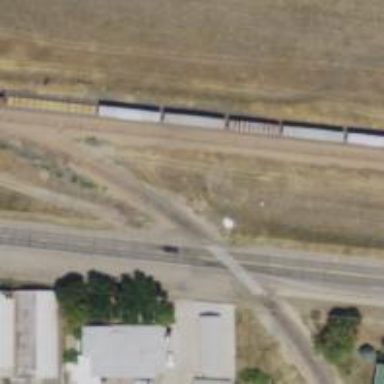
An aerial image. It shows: Railway spur junction.